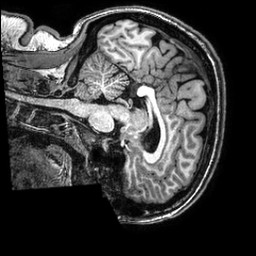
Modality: T1w
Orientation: sagittal
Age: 33
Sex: female
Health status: healthy